Question: I am new to python and I am trying to draw the inheritance network for a number of classes. I want to number each class in the drawing showing in what order the class objects are searched for attributes (1=first, 2=second, etc.) in object g = G(). Here is what am trying to simulate:
'''
class A : pass
class C : pass
class B(A,C) : pass
class D(A) : pass
class E(B,C) : pass
class F(C) : pass
class G(D,E,F): pass
'''
I went and made the following network. Is there any way to improve upon it, and have I done it this correctly?

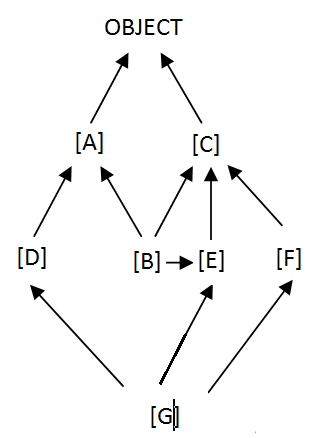
Answer: Your diagram is almost right as far as showing the inheritance relationships between the classes you've shown. The arrow from 'B' to 'E' should run in the other direction, but everything else is right.
As for numbering the classes in the diagram based on the order they'll be checked in a lookup on an instance of class 'G', I suggest calling 'G.mro()'. This will give you a list of the classes in the order they'll be searched.
Here's what I get for your example classes:
'''
[<class '__main__.G'>,
<class '__main__.D'>,
<class '__main__.E'>,
<class '__main__.B'>,
<class '__main__.A'>,
<class '__main__.F'>,
<class '__main__.C'>,
<class 'object'>]
'''
If you want to understand how this order is found, you should read up about the <URL> written about the new algorithm when it was introduced in Python 2.3.